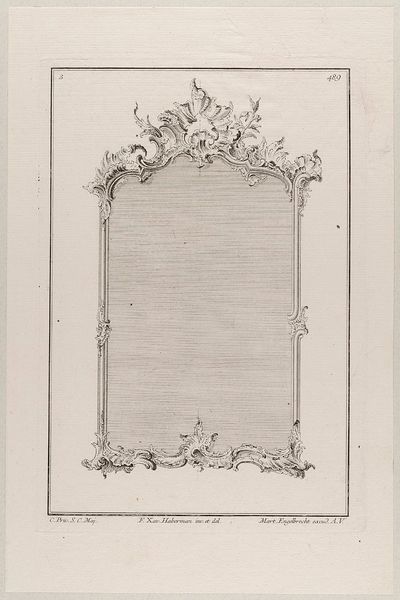
Titel: Ein Spiegel
Künstler: Martin Engelbrecht
Standort: Hamburg
Institution: Museum für Kunst und Gewerbe Hamburg
Schlagwörter: spiegel, rokoko, grafik, graphik, fotografie, photographie, druckgraphik, druckgrafik, radierung, kunstgewerbe, kunsthandwerk, rocaille, style, reproduktionen, industriedesign, druckerzeugnisse, ornamentstich, vorlageblätter